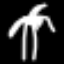
Label: palm tree